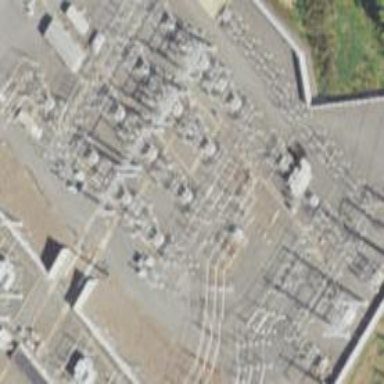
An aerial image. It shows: Switch for power supply.